Question: I'm getting the above warnings using Xcode 5 with a deployment target set to iOS 5.0.
I'm not sure whether to simply ignore these warnings OR find an alternative way of providing this functionality for iOS5.
As far as I can see I have a number of imperfect solutions:
Option 1: present the MainStoryboard programmatically for iOS6+; replace modal segues on a different storyboard for iOS5 with
'''
presentViewController:animated:completion:
'''
Option2: would be to drop modal segues entirely from the storyboard(s), calling any segues within IBAction methods
Option3: ignore the warnings (would the app still be accepted?).
(Yes, I'm aware of "target iOS6+ only" as an option)
I'd appreciate advice from those who've found ways to solve this problem.
Update: solved this thanks to Mikael's answer below:
I subclassed UIStoryboardSegue as below
'''
#import "StandardModalSegue.h"
@implementation StandardModalSegue
- (void) perform {
//my conditional version of NSLog()
myLog(kLogVC, 2, @"%@ to %@",self.sourceViewController ,self.destinationViewController);
//iOS5 replacement for presentModalViewController:animated:
[self.sourceViewController presentViewController:self.destinationViewController animated:YES completion:nil];
}
@end
'''
and used it in storyboard thus

PS: accepting Mikael's answer, this here to help newbies like me!
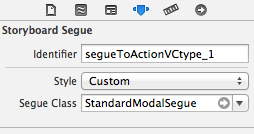
Answer: It's the animate checkbox in interface builder that creates this error. If you want to get rid of it and not animate your modal segue you need to create a custom segue and override '-(void) perform'
All you have to do is keep the segues you have now but set them to custom. Then you create a subclass of UIStoryboardSegue. In the implementation file you put:
'''
- (void)perform
{
// Add your own animation code here.
[[self sourceViewController] presentModalViewController:[self destinationViewController] animated:NO];
}
'''
You can then use this segue like any other segue. If it's attached to a UIButton it gets called automatically and you do not need performSegue. If not you can use the performSegue that is compatible with iOS5 or even choose a performSegue depending on the version of OS.